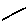
Label: line